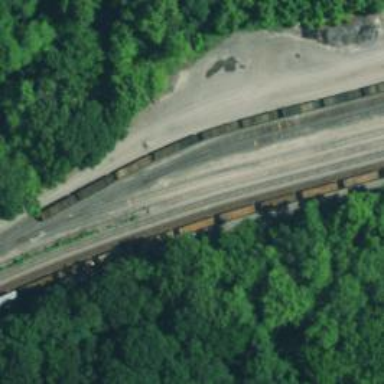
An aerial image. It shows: Railway siding for service.